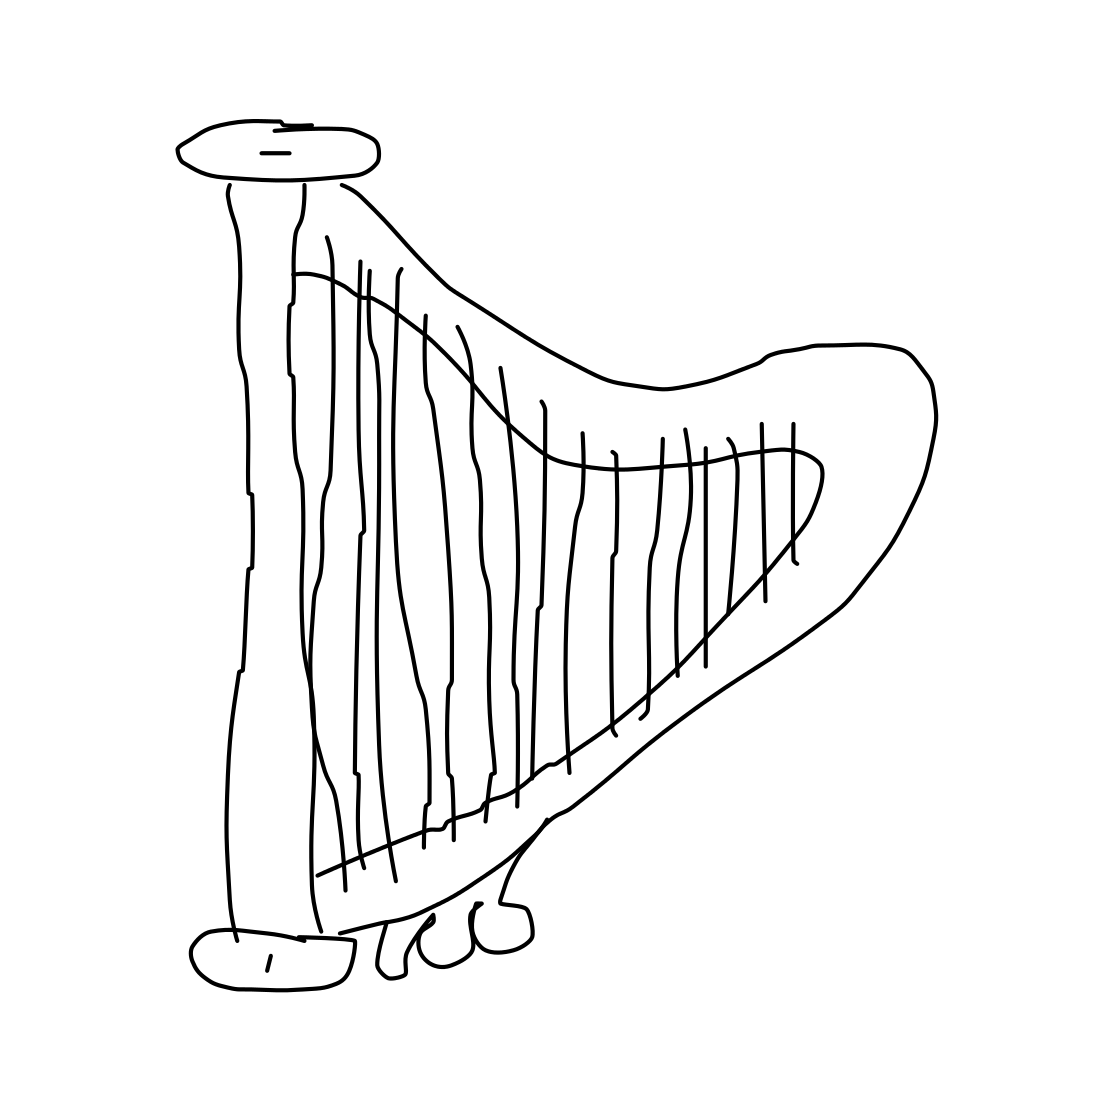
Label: harp